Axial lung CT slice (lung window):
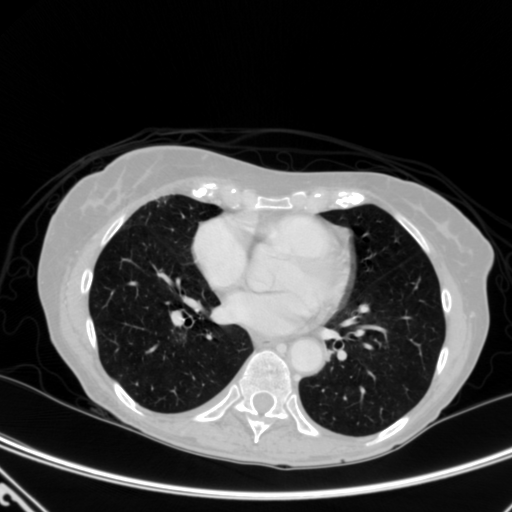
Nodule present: no